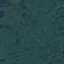
Land use / land cover class: Forest